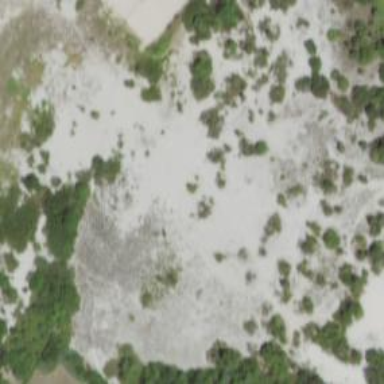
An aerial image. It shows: Natural area covered with sand.